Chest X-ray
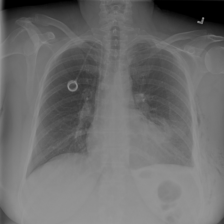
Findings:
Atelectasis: negative
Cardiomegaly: negative
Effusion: negative
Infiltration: negative
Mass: negative
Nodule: negative
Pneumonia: negative
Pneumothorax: positive
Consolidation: negative
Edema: negative
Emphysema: positive
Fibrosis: negative
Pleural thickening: negative
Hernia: negative